Interaction volume radius: 10 \u00c5
Interaction volume height: 30 \u00c5
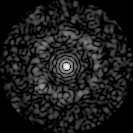
Disorder parameter: 0.8093